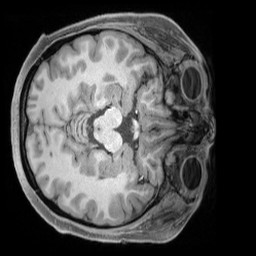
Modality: T1w
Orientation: axial
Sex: female
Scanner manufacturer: siemens
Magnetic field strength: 3 T
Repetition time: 2.4 s
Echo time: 0.00222 s